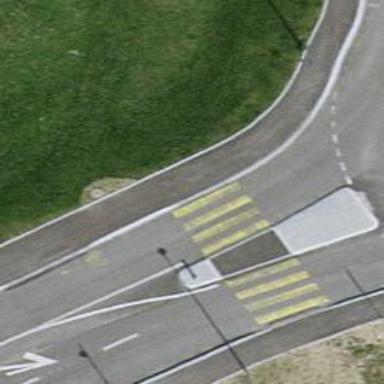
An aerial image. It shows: Marked crossing with pedestrian island.